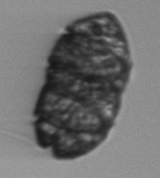
Label: Margalefidinium